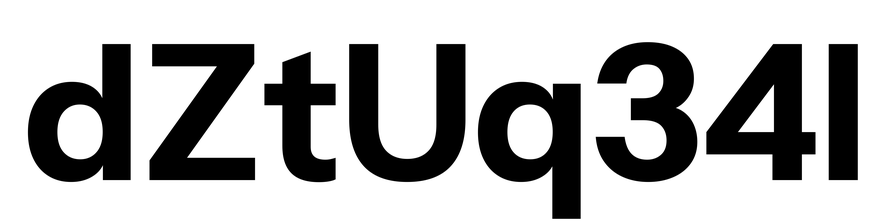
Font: InstrumentSans_Bold